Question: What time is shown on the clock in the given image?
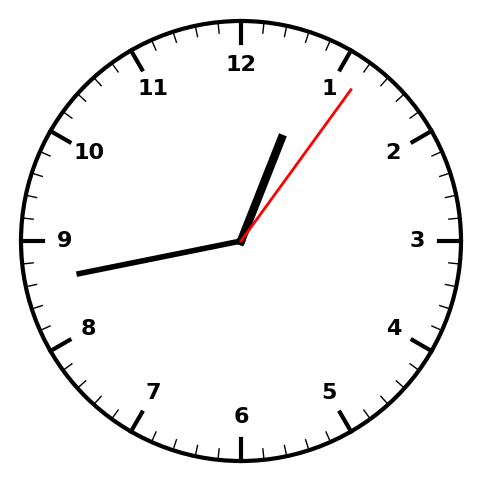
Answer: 12:43:06